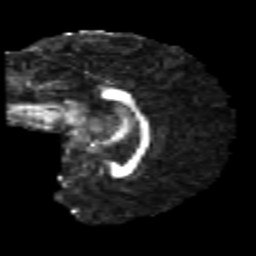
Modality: FA
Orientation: sagittal
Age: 24
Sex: female
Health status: healthy
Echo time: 0.074 s